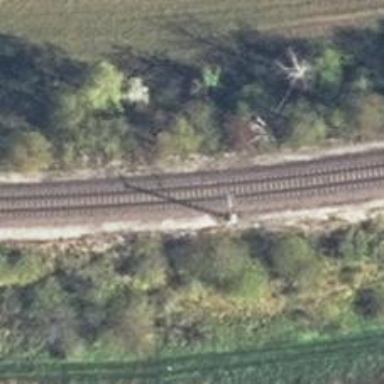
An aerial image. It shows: Rail line with electrified contact lines on embankment.